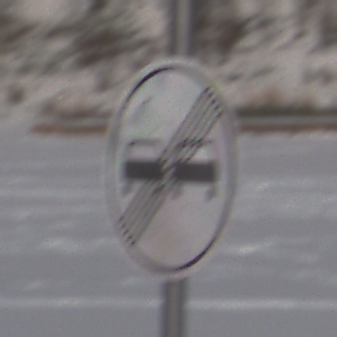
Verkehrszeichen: EndeUeberholverbot
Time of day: MorningAfternoon
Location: Outdoor (Nature)
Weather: PartlyCloudy
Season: Winter
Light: Natural